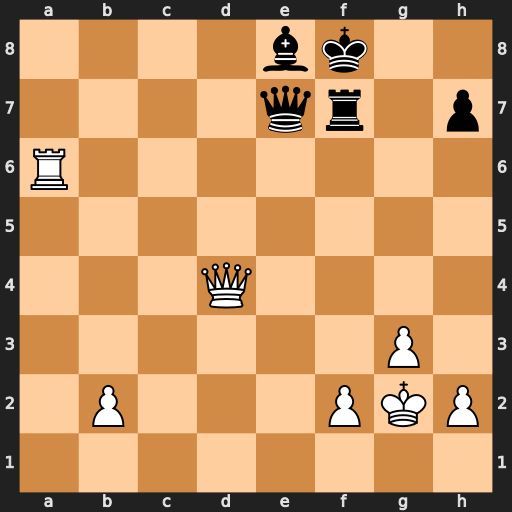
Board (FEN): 4bk2/4qr1p/R7/8/3Q4/6P1/1P3PKP/8
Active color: w
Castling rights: -
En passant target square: -
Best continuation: Qh8#